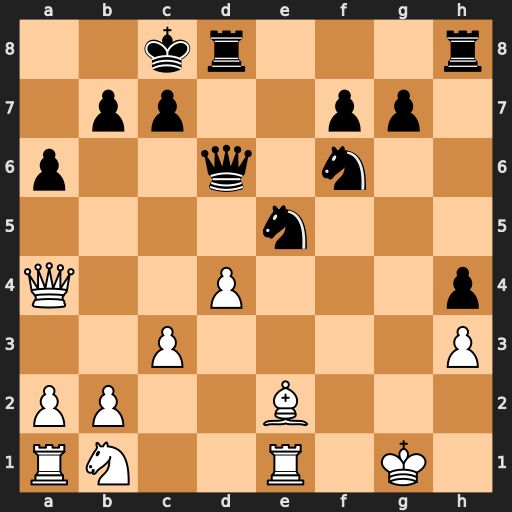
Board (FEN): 2kr3r/1pp2pp1/p2q1n2/4n3/Q2P3p/2P4P/PP2B3/RN2R1K1
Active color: w
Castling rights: -
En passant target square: -
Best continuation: dxe5